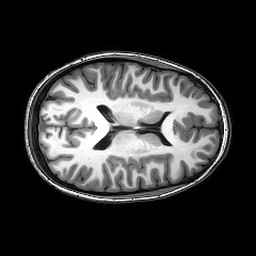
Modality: T1w
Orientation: axial
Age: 21
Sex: female
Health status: healthy
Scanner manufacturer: philips
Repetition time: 0.008196 s
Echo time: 0.00375 s